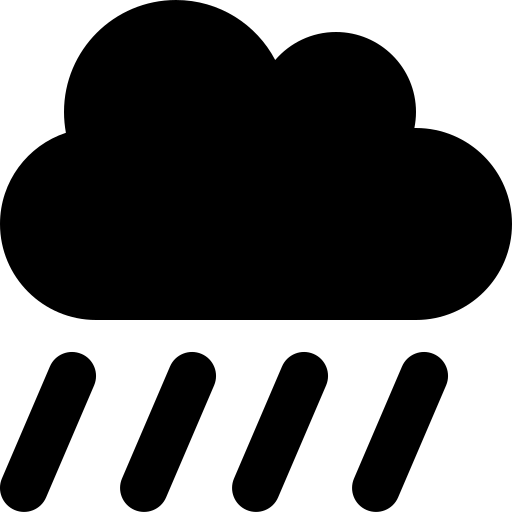
Tags: icon, FontAwesome, fa-icon, solid, cloud, showers, heavy